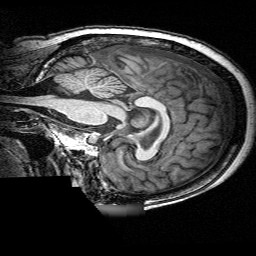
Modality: T1w
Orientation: sagittal
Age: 69
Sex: female
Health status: ill
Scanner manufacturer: siemens
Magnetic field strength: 3 T
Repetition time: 0.0025 s
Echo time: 0.00336 s